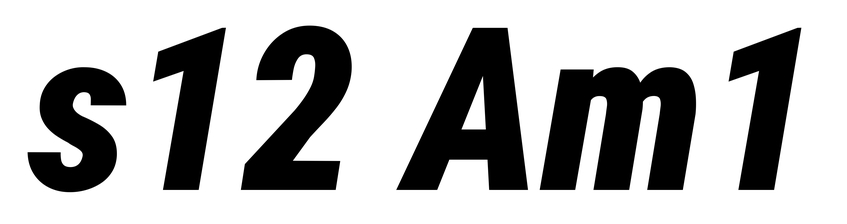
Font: Roboto-Italic_Condensed_Black_Italic